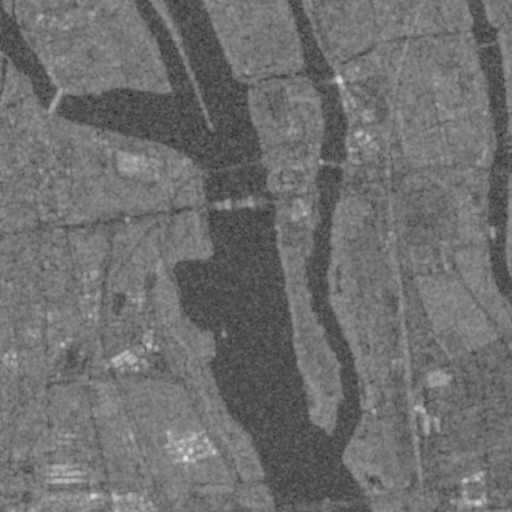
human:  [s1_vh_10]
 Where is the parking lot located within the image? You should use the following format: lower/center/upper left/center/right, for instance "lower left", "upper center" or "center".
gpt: The parking lot is located in the upper center of the image.
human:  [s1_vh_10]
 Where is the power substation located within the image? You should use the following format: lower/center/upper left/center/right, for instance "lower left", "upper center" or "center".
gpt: The power substation is located in the center left of the image.
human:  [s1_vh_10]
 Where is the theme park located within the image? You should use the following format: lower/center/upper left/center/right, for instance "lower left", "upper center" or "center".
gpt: The theme park is located in the upper center of the image.
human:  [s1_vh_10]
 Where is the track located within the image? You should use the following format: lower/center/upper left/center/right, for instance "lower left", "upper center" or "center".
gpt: There is no track in the image.

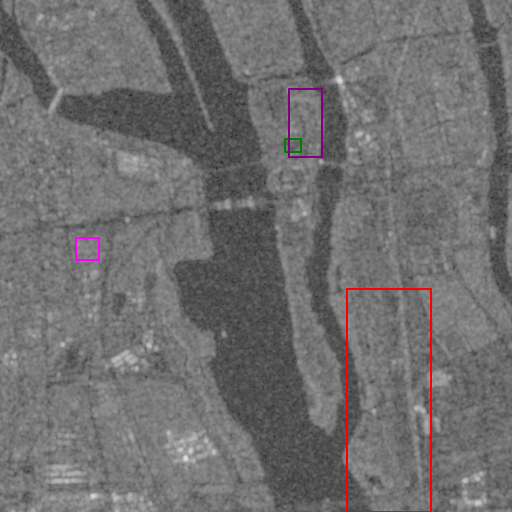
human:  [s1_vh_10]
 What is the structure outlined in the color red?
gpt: The structure outlined in red is a park.
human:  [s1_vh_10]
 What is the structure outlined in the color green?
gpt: The structure outlined in green is a parking lot.
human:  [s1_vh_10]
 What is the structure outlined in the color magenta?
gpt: The structure outlined in magenta is a power substation.
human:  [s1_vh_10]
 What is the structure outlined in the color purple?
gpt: The structure outlined in purple is a theme park.
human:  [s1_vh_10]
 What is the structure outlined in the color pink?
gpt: There is no pink outline.